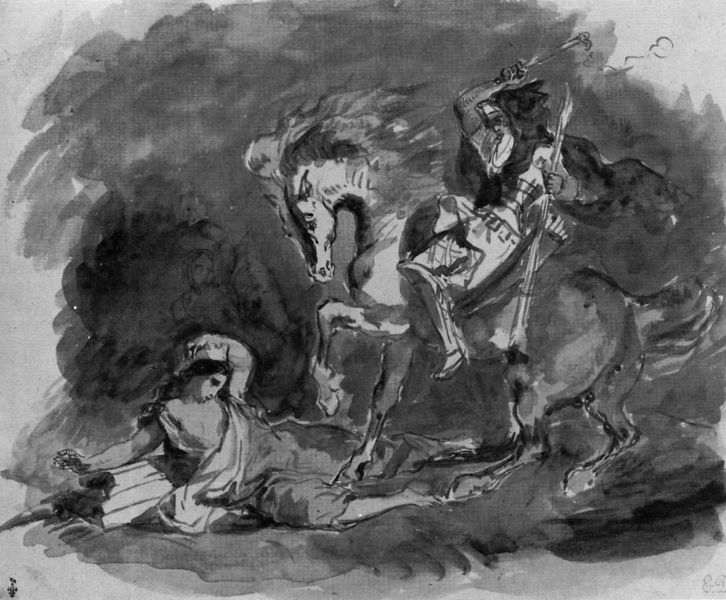
Titel: Studie für die Attila Kuppel
Künstler: Eugène Delacroix
Schlagwörter: angriff, mann, aquarell, mädchen, frau, holz, schwarz, skizze, zeichnung, weg, mantel, adel, krone, locken, pferd, reiter, hufe, mähne, schweif, sprung, bogen, gewalt, not, wild, lanze, kraft, tusche, liegende, schwarzweiß, schwert, waffen, schlag, ritter, rüstung, nüstern, krieger, wut, macht, opfer, armut, keule, köcher, gestürzt, pfeil, gefallen, tritt, pfeile, anhalten, am boden, schutzsuchend, frsu am boden